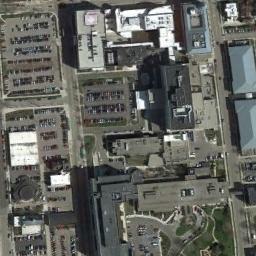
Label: commercial_area